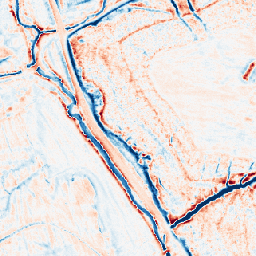
Category: edge_preserving
Decomposition family: anisotropic_diffusion
Decomposition parameters: iterations: 20
kappa: 100
gamma: 0.2
Upsampling method: area
Upsampling parameters: scale: 8
Upsampling scale: 8